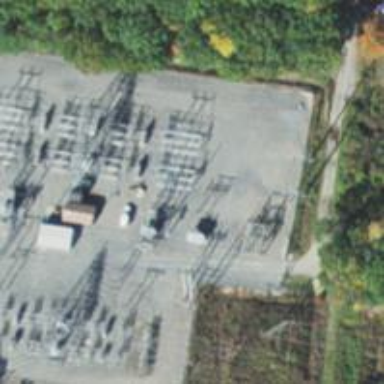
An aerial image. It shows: Switch used for power control.